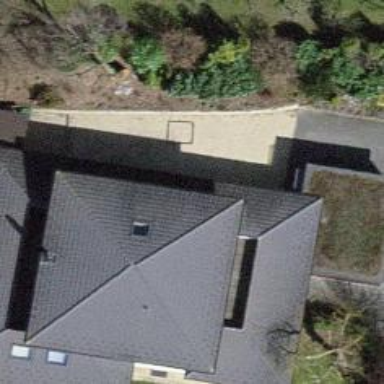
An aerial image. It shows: Simple house.